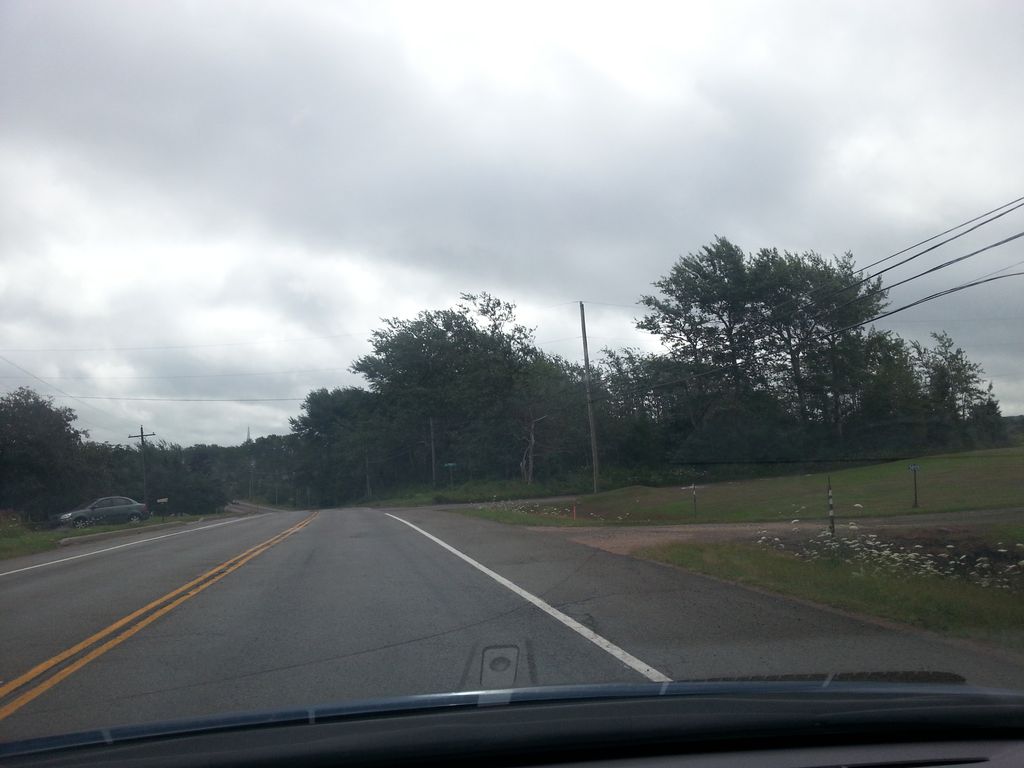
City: charlottetown